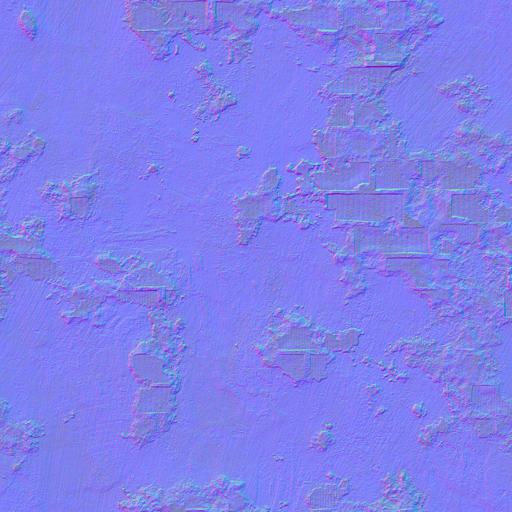
brick bricks broken old paint painted plaster wall white